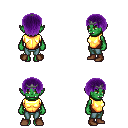
a pixel art fantasy rpg character, female body template, orc, green skin, gold chest armor, teal pants, purple plain hairstyle, iron tiara, brown shoes, four views (front, back, left, right), 2x2 character sprite sheet, small pixel art, hard edges, no anti-aliasing